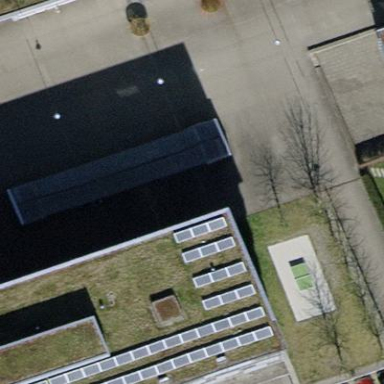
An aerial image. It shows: View of roof of building.